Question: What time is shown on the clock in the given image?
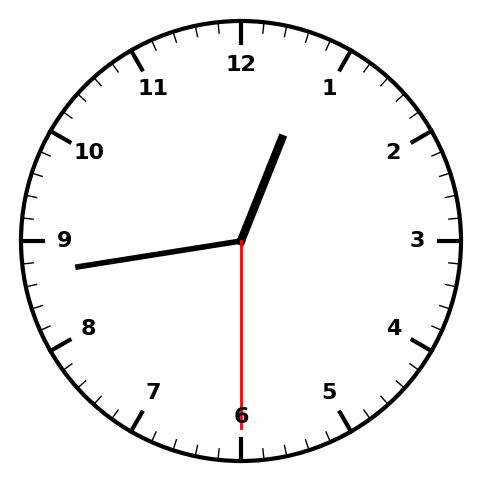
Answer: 12:43:30